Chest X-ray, AP view. Patient: 36 years old, sex M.
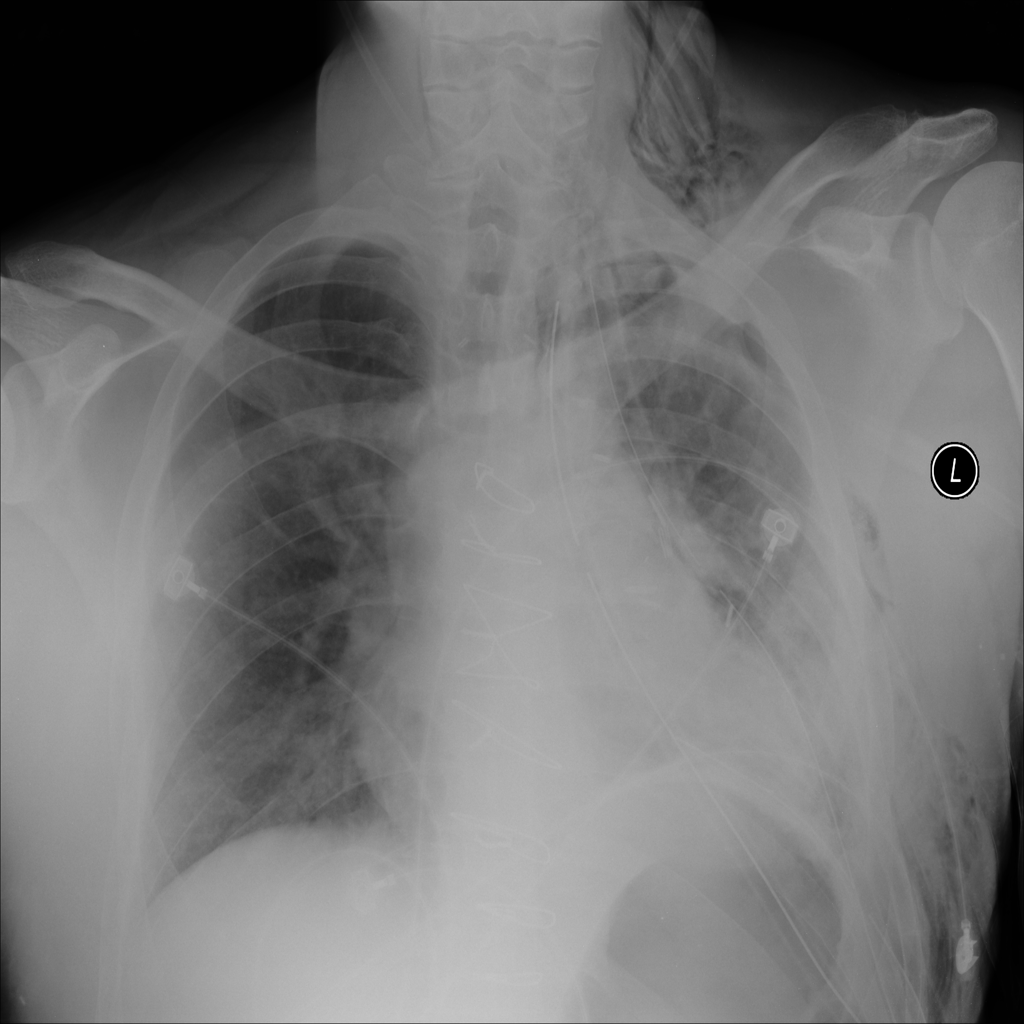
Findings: Emphysema